Field crop: maize
Growth stage: 1
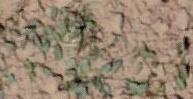
Species: convolvulus